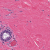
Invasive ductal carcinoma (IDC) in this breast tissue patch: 0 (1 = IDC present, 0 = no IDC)